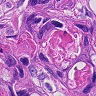
Metastatic tissue present: yes